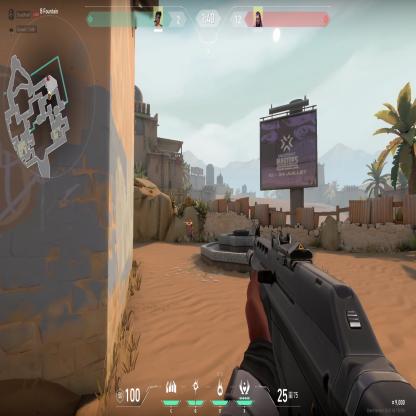
Label: enemy